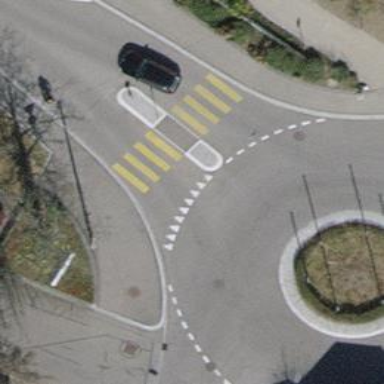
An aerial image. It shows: Kerb barrier.